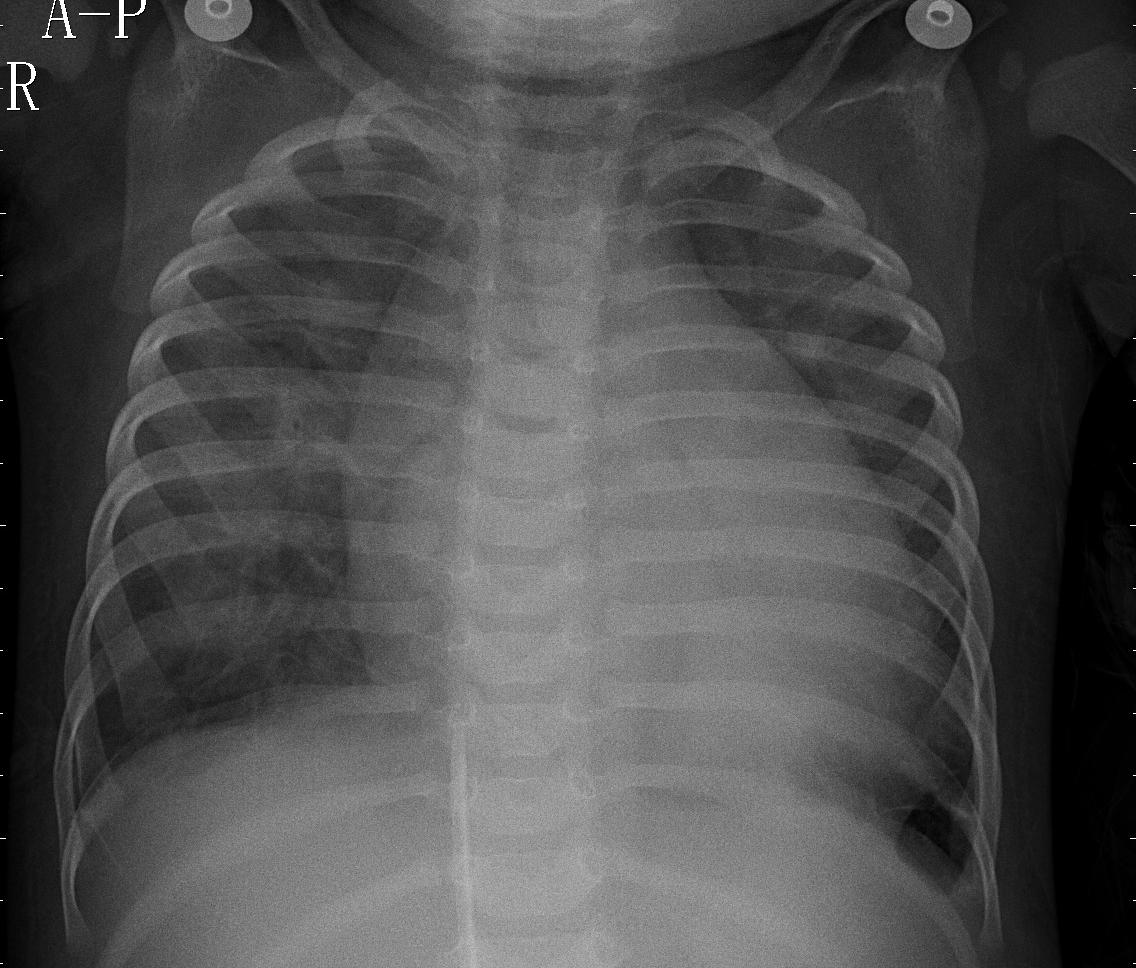
Diagnosis: PNEUMONIA